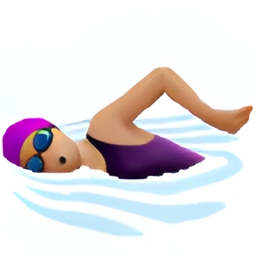
Name: woman swimming type 3
Emoji: 🏊🏼‍♀️
Group: People & Body
Sub-group: person-sport